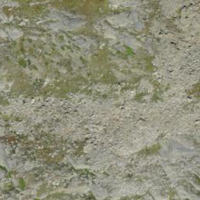
EUNIS habitat code: 31
Species observed at this site:
Jacobaea incana
Achillea nana